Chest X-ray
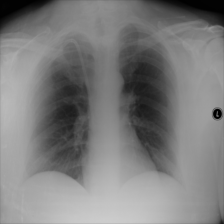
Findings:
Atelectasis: negative
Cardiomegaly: negative
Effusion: negative
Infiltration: negative
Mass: negative
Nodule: negative
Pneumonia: negative
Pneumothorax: negative
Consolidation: negative
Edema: negative
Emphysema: negative
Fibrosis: negative
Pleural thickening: negative
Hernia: negative